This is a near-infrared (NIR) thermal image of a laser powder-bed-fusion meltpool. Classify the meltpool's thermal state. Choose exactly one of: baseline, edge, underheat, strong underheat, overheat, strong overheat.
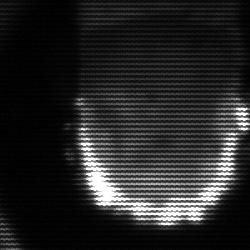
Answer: baseline